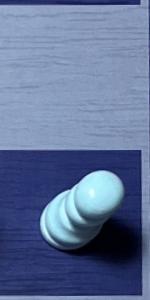
Label: Pawn_White